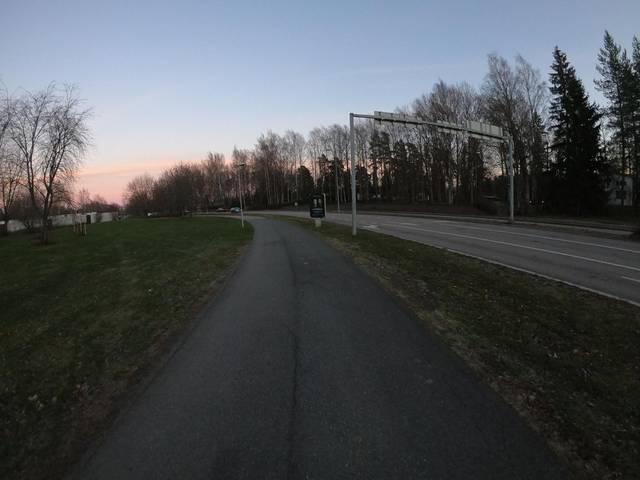
Region: Finland
Coordinates: 60.183, 24.795